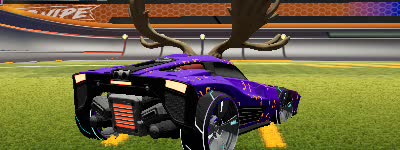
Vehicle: breakout